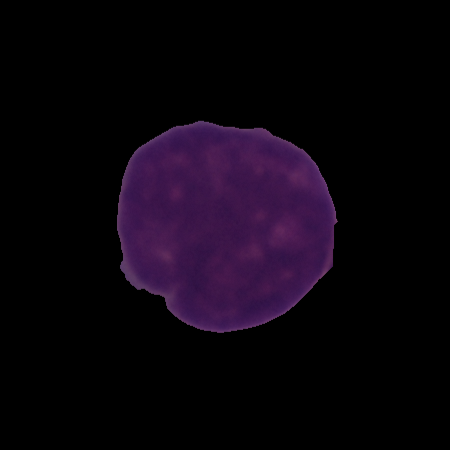
Label: cancer